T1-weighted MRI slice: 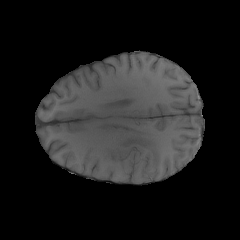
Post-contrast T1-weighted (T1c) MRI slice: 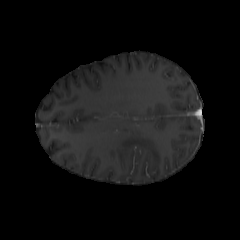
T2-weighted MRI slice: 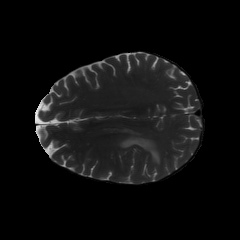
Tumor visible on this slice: yes